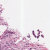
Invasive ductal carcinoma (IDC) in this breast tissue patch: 1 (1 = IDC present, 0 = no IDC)